Question: I'm trying to display a share sheet without using a popover, ie no source view, or arrow.
Here's my code, starting from a base, single view app:
'''
class ViewController: UIViewController {
override func viewDidLoad() {
super.viewDidLoad()
// Do any additional setup after loading the view.
}
@IBAction func didTapShare(_ sender: UIButton) {
let activity = UIActivityViewController(activityItems: ["banana"], applicationActivities: nil)
if UIDevice.current.userInterfaceIdiom == .pad {
activity.modalPresentationStyle = .formSheet
// activity.preferredContentSize = CGSize(width: 400, height: 400)
}
present(activity, animated: true, completion: nil)
}
}
'''
This is of course crashing
'''
"UIPopoverPresentationController (<UIPopoverPresentationController: 0x7fce07507900>) should have a non-nil sourceView or barButtonItem set before the presentation occurs."
'''
But I don't want it to look like a popup, or have an arrow -- I want it to appear as a form sheet, in the middle of the screen.
Here's how it look in the Photos app:

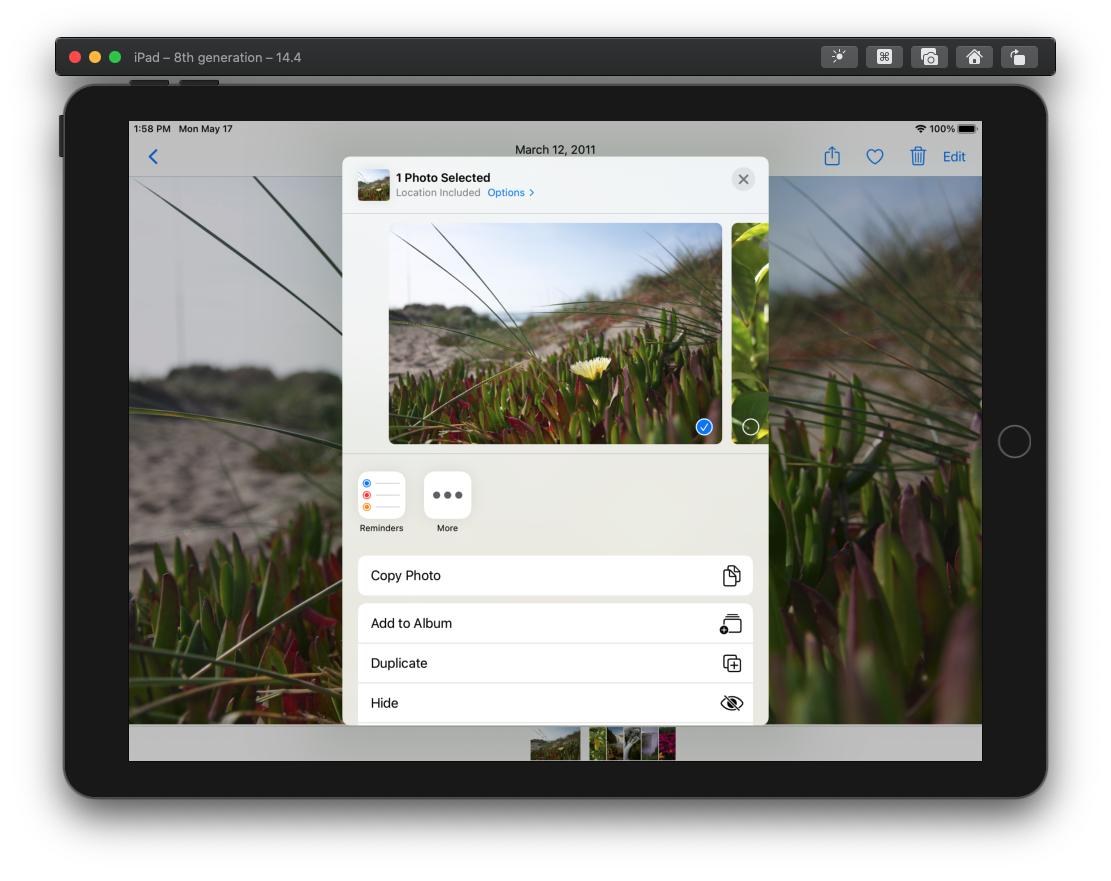
Answer: Try setting the following
'''
activity.popoverPresentationController?.permittedArrowDirections = UIPopoverArrowDirection(rawValue: 0)
'''